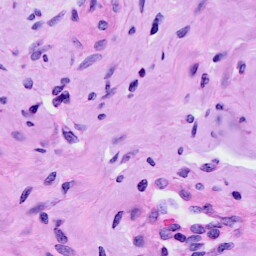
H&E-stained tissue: Cervix